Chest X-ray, AP view. Patient: 25 years old, sex M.
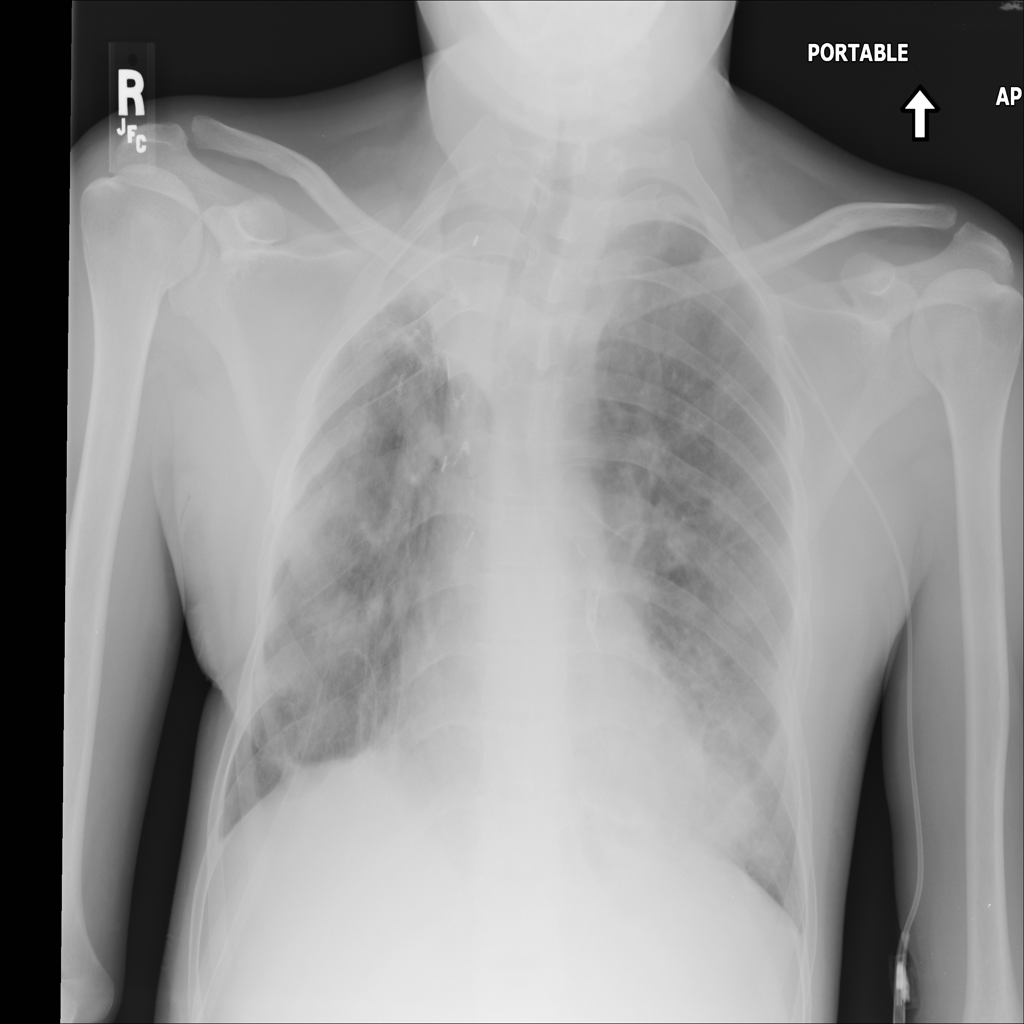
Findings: No Finding